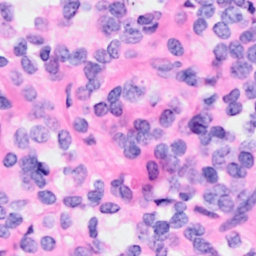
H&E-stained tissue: Breast